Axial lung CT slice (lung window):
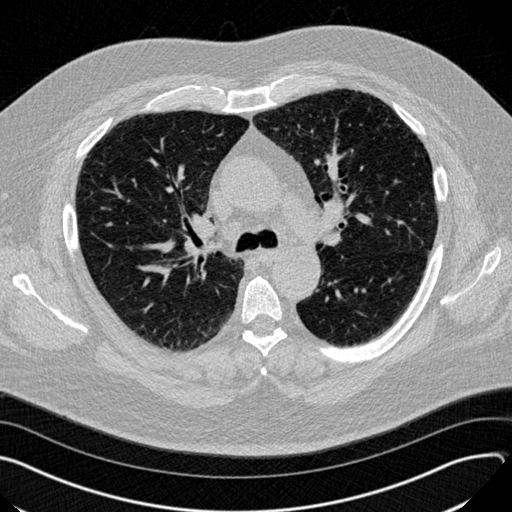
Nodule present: no